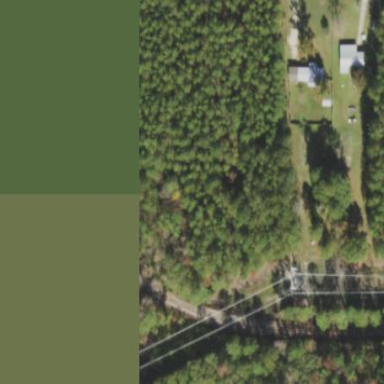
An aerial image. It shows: Mixed leaf woodland.